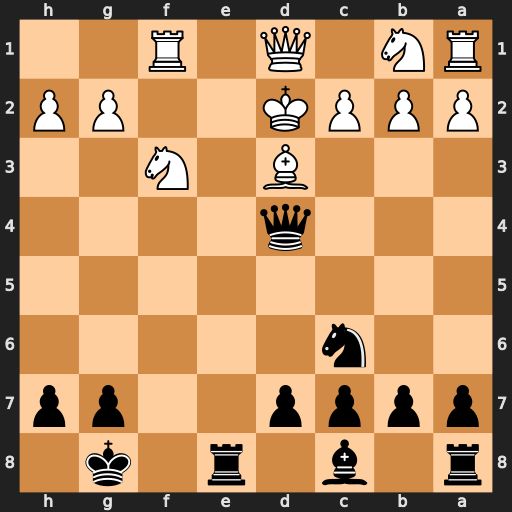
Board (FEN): r1b1r1k1/pppp2pp/2n5/8/3q4/3B1N2/PPPK2PP/RN1Q1R2
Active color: b
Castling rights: -
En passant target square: -
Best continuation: Qf4+ Kc3 Qb4#